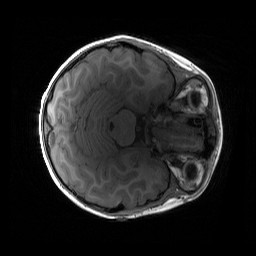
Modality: T1w
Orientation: axial
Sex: female
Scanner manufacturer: siemens
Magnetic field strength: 3 T
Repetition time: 1.9 s
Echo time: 0.00243 s